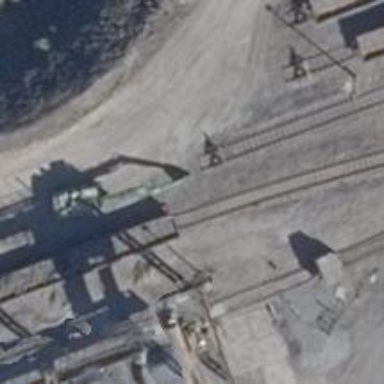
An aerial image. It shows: Rail spur service.